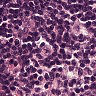
Metastatic tissue present: no